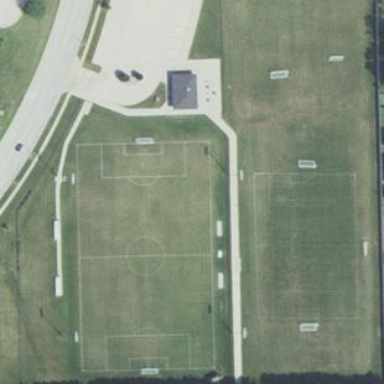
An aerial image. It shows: Soccer pitch for leisure land activities.